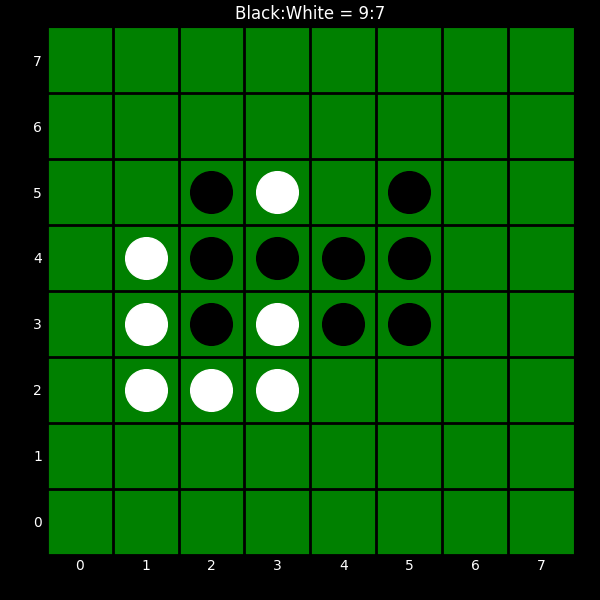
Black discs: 9
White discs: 7